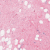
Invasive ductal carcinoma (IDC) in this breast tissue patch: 0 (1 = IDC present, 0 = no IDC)